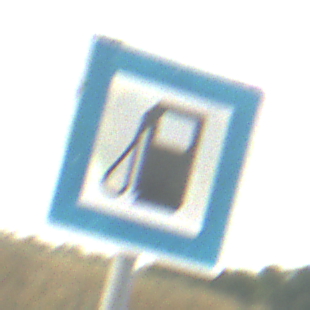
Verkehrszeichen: Tankstelle
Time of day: SunriseSunset
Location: Outdoor (RoadRail)
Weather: PartlyCloudy
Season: NotSpecified
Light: Natural